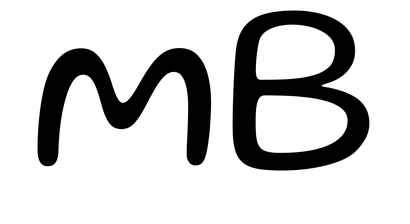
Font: Gluten_Light